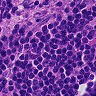
Metastatic tissue present: no